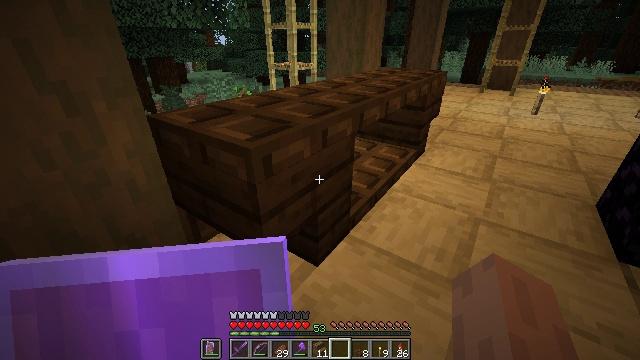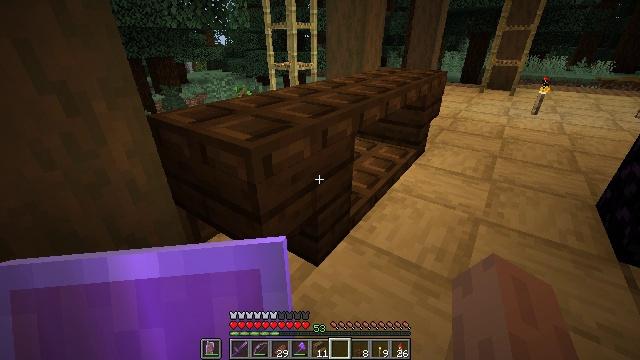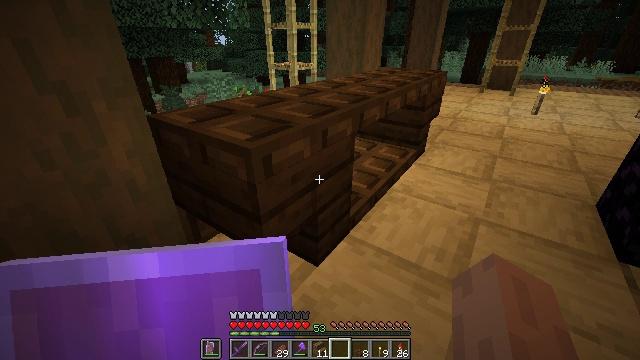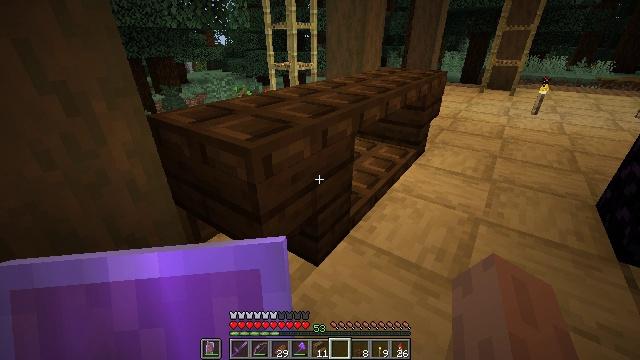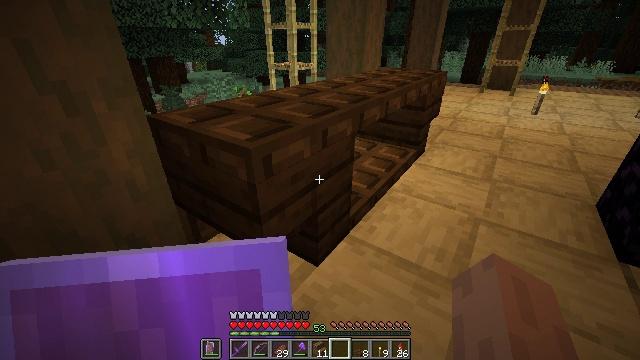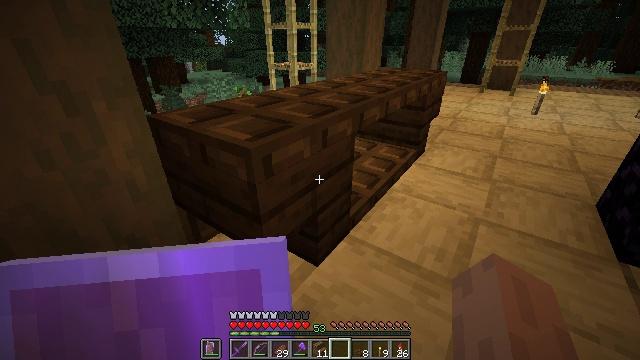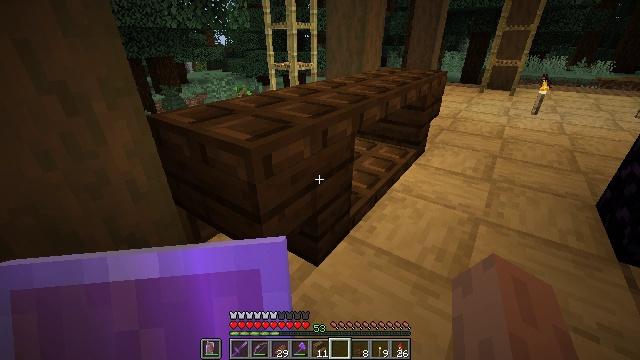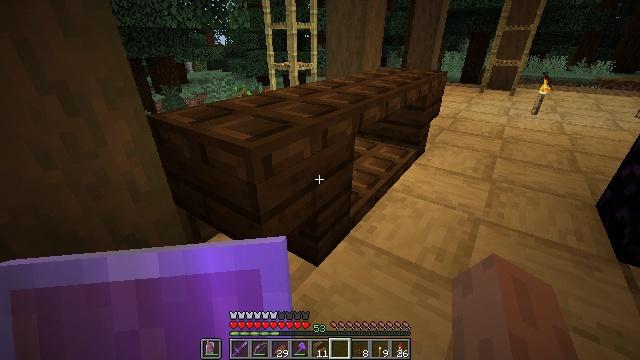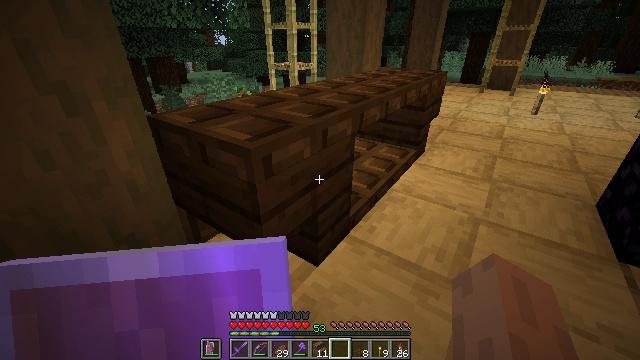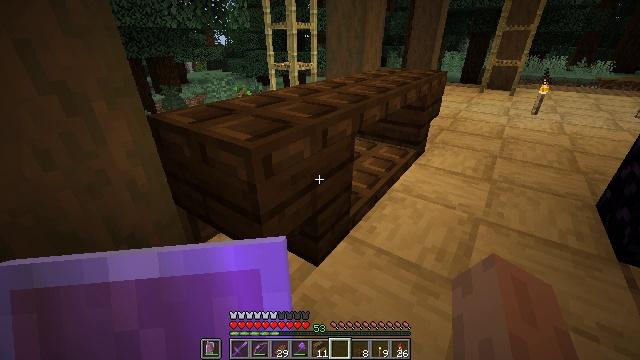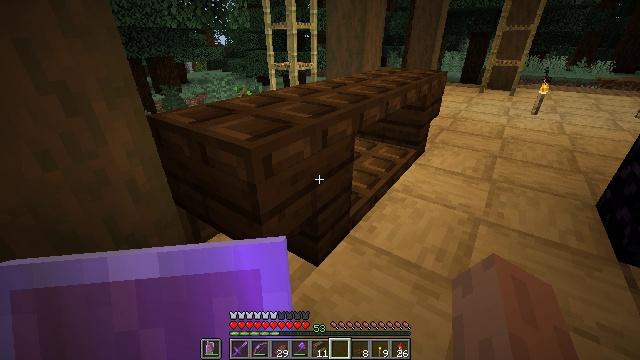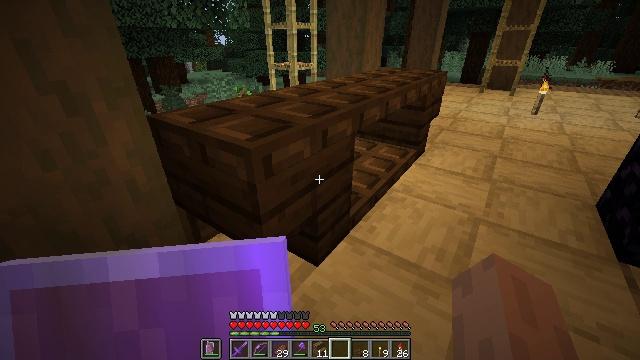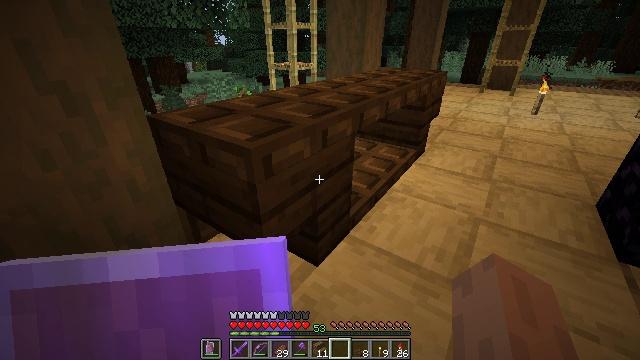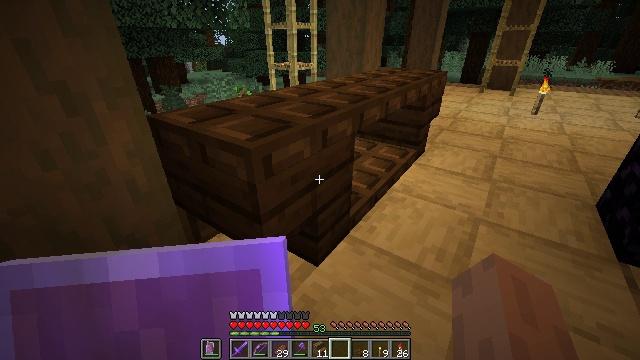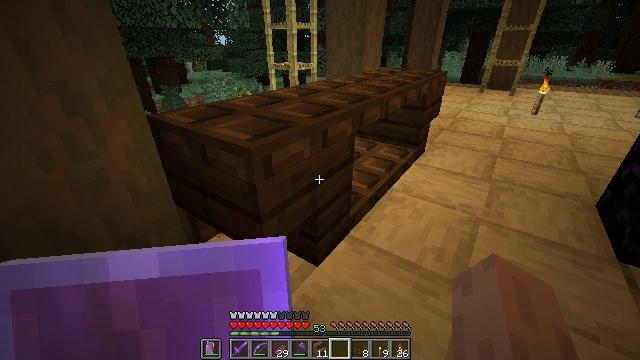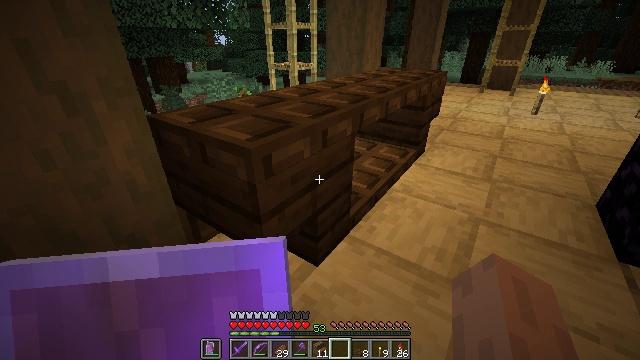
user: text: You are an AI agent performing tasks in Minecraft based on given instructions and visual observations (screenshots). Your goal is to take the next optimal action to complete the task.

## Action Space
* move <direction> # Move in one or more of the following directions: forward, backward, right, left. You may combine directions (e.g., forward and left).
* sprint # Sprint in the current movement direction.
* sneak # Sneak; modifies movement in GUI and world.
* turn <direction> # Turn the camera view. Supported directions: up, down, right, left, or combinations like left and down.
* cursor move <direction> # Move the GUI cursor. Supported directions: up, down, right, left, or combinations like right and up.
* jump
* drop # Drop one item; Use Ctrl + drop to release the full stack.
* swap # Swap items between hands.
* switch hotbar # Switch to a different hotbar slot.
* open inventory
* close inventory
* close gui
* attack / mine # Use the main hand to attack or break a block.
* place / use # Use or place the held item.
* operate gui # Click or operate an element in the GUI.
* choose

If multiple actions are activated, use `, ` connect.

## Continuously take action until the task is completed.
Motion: motion action
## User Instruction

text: Attack the dark oak trapdoor to remove it.
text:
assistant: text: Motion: no_op
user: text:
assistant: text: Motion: no_op
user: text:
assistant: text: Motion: no_op
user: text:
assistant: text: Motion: no_op
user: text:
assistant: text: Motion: no_op
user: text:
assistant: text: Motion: no_op
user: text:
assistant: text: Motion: no_op
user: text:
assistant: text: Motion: no_op
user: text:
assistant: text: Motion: no_op
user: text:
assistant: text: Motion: no_op
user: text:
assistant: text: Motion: no_op
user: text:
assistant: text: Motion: no_op
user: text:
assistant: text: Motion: no_op
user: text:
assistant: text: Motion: no_op
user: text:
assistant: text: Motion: no_op
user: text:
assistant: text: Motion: no_op
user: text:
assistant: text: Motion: no_op
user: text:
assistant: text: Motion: no_op
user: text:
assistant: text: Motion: no_op
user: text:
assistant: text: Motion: no_op
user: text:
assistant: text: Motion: no_op
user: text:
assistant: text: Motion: no_op
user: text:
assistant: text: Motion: no_op
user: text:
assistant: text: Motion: no_op
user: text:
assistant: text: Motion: no_op
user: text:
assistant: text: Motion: no_op
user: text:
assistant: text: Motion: no_op
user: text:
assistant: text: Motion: no_op
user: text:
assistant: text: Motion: no_op
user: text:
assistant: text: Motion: no_op